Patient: sex F, age 67
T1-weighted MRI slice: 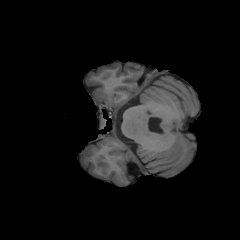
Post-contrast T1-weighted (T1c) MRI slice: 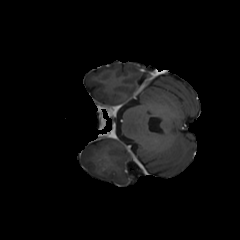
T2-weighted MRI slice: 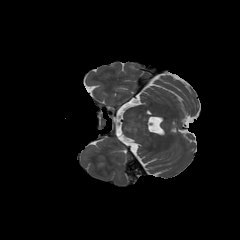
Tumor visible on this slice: yes
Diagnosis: Glioblastoma, IDH-wildtype
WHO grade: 4